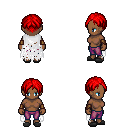
a pixel art fantasy rpg character, female body template, human, dark skin, white tattered cape, magenta pants, red parted hairstyle, leather bracers, gray slippers, four views (front, back, left, right), 2x2 character sprite sheet, small pixel art, hard edges, no anti-aliasing